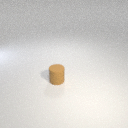
small brown rubber cylinder